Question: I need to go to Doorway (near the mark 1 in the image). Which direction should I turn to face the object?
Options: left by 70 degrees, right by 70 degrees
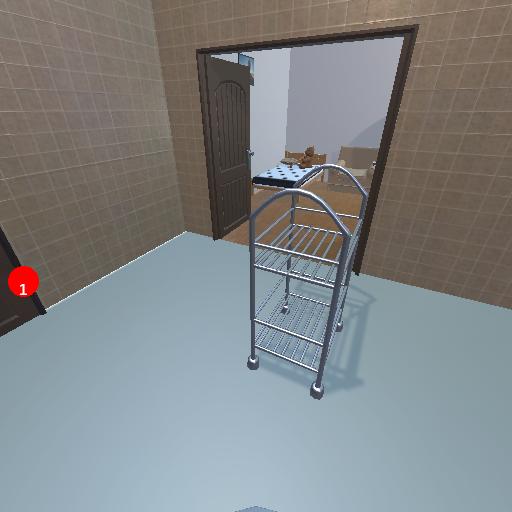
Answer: left by 70 degrees